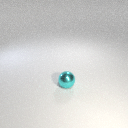
small cyan metal sphere